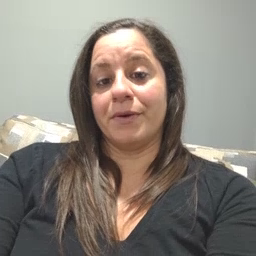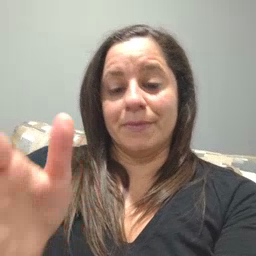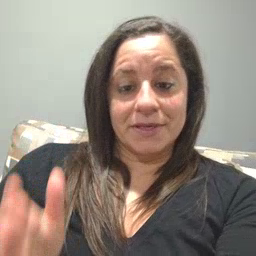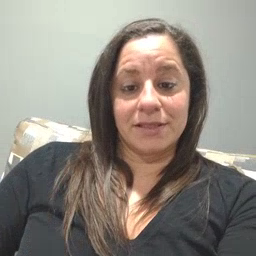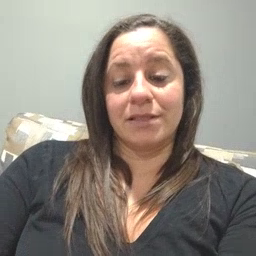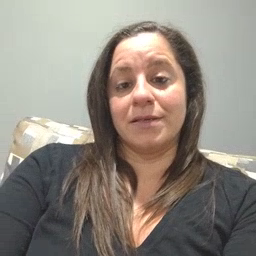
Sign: beside